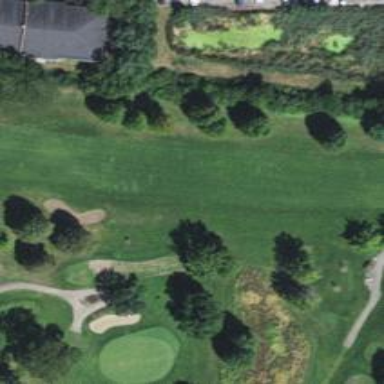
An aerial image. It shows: Well-manicured mown grass area used as golf fairway.